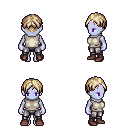
a pixel art fantasy rpg character, female body template, dark elf, purple skin, white sleeveless shirt, metal pants, white blonde parted hairstyle, maroon shoes, four views (front, back, left, right), 2x2 character sprite sheet, small pixel art, hard edges, no anti-aliasing